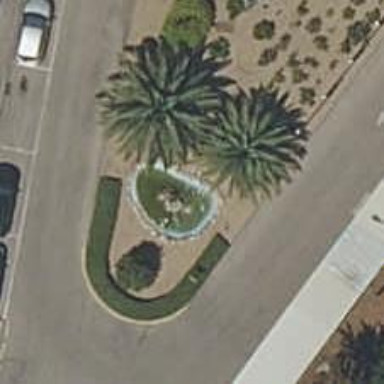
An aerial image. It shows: Beautiful fountain.